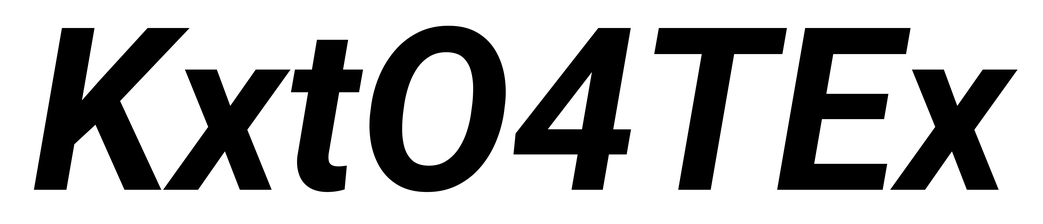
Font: Roboto-Italic_Bold_Italic